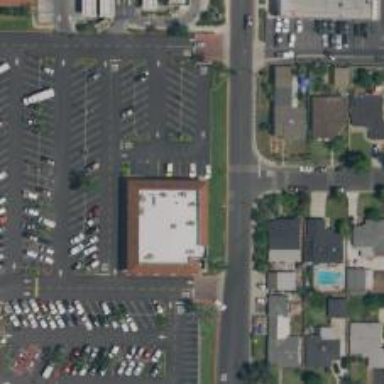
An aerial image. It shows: Car rental facility.